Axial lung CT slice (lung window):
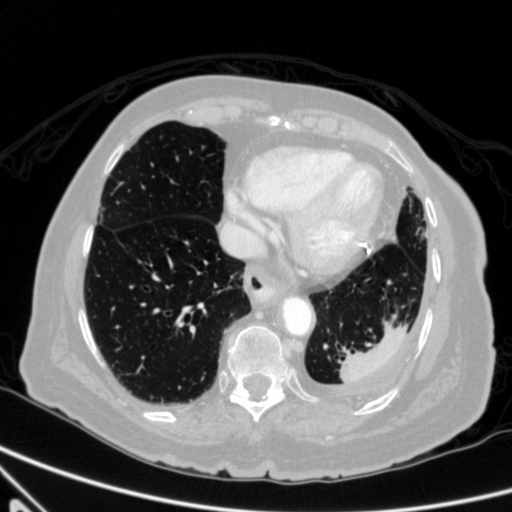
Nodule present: no